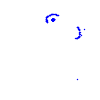
Particle: proton